Interaction volume radius: 10 \u00c5
Interaction volume height: 25 \u00c5
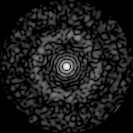
Disorder parameter: 0.8446